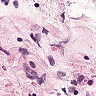
Metastatic tissue present: no